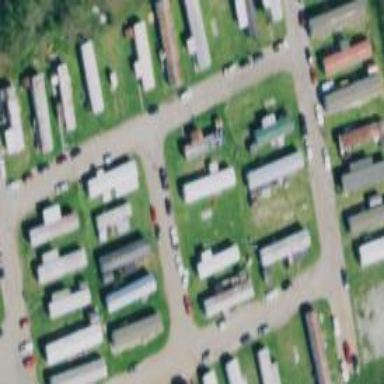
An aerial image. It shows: This image shows residential area designated as trailer park.